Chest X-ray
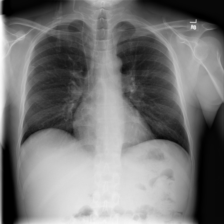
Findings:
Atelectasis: negative
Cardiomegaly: negative
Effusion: negative
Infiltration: negative
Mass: negative
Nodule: negative
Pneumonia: negative
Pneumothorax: negative
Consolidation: negative
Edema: negative
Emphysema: negative
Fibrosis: negative
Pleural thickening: negative
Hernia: negative